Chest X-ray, PA view. Patient: 59 years old, sex M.
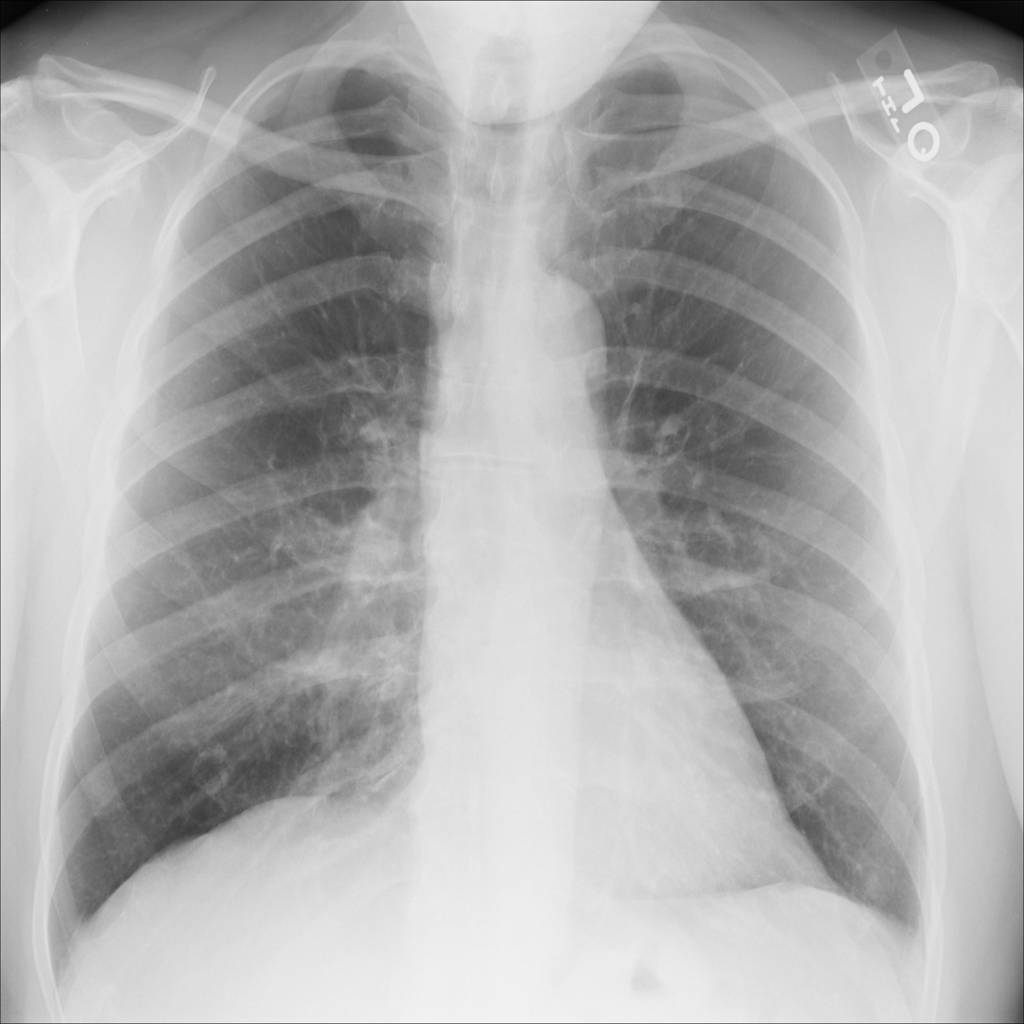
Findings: Pleural_Thickening